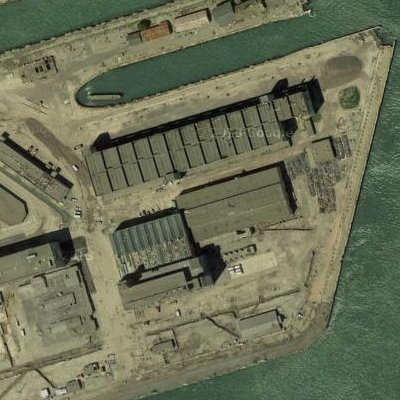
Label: Industry